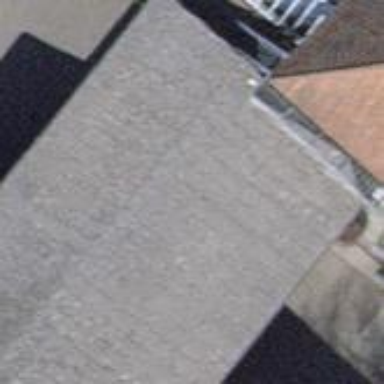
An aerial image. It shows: View of roof of building.